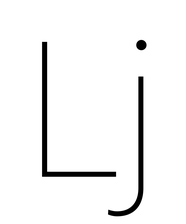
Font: Roboto_Thin